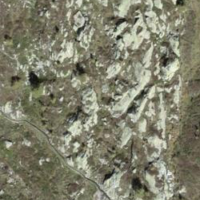
EUNIS habitat code: 26
Species observed at this site:
Arnica montana